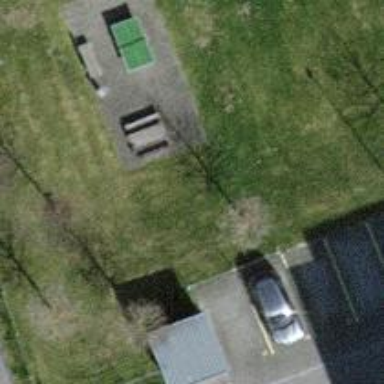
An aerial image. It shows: Picnic table located in leisure land area.